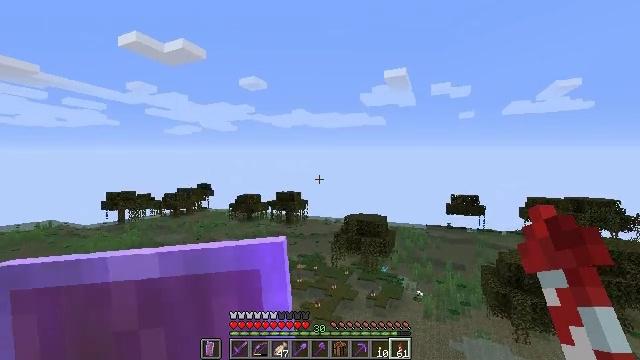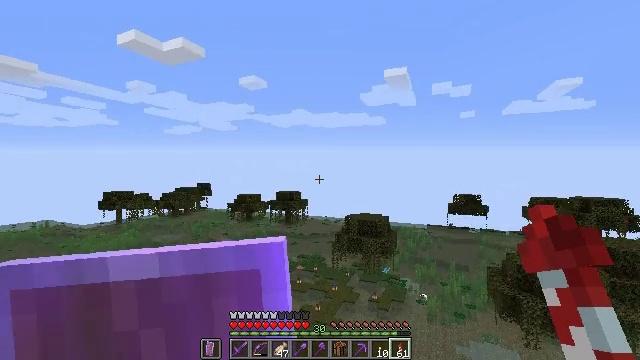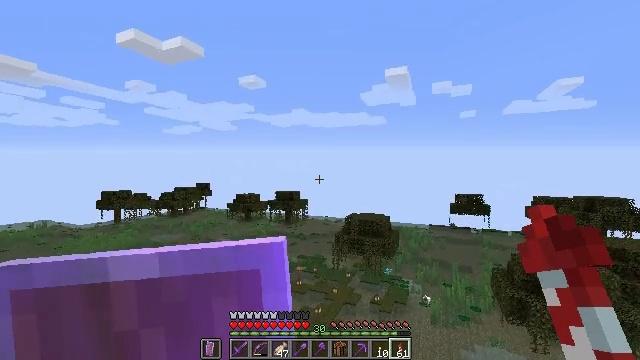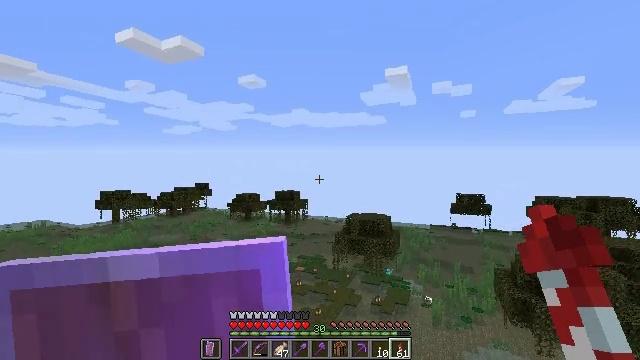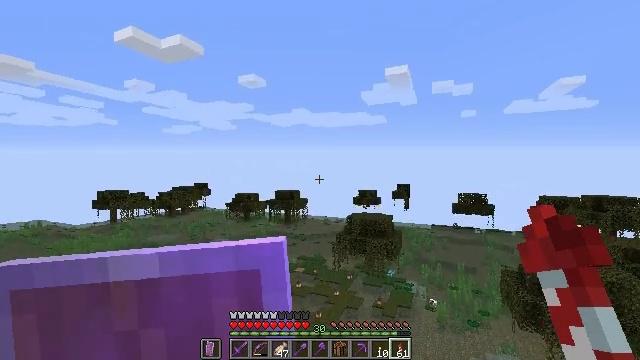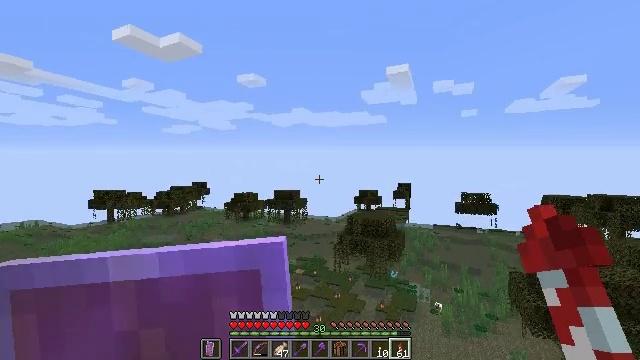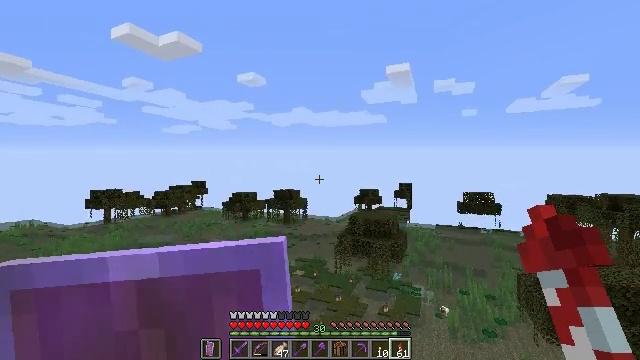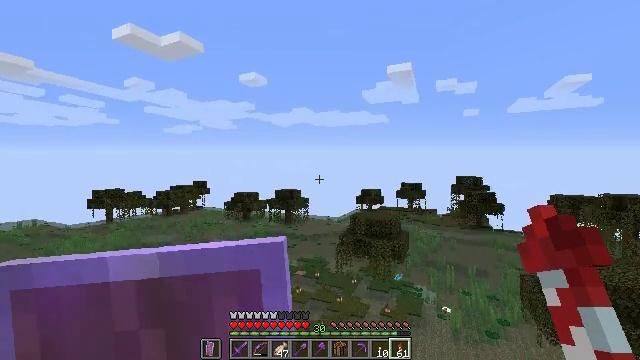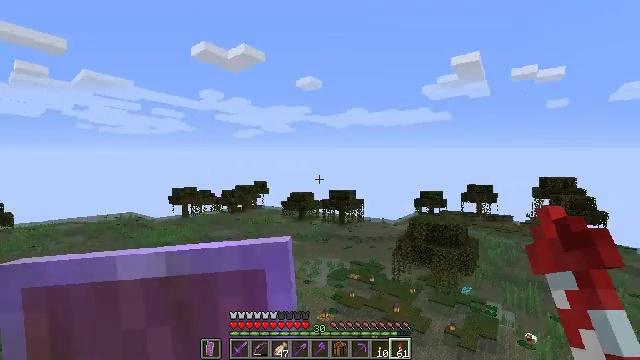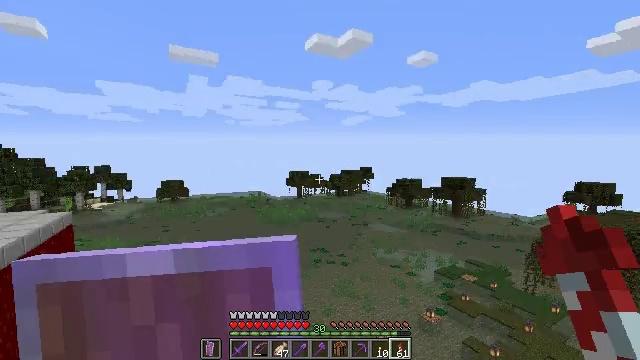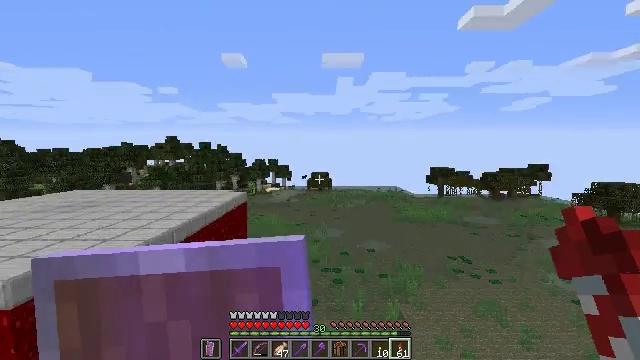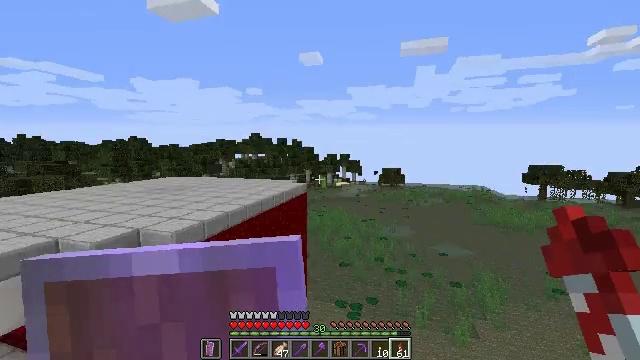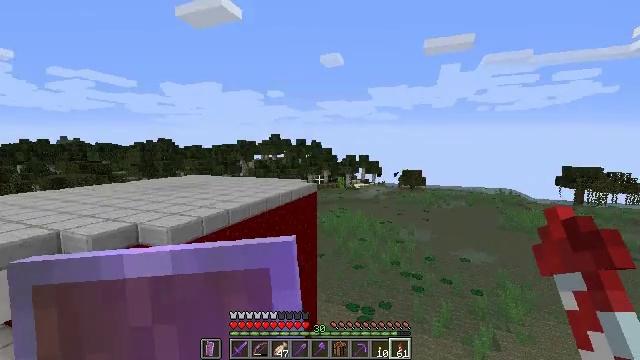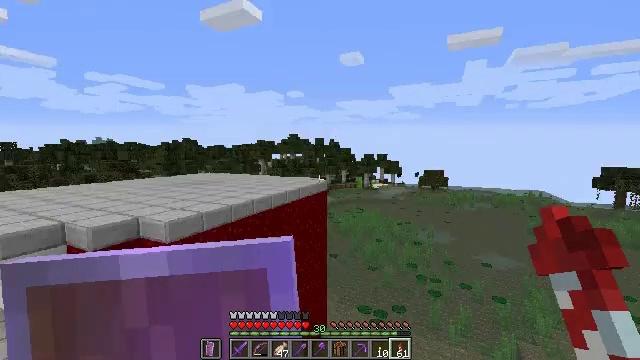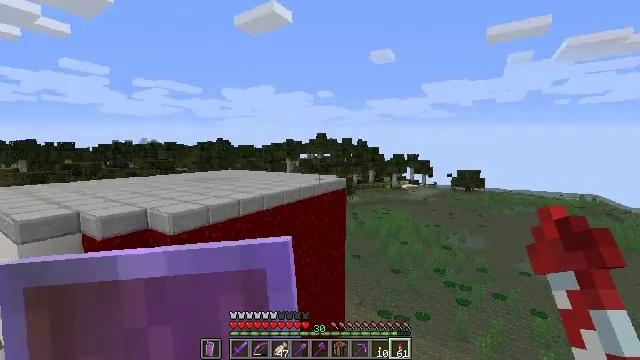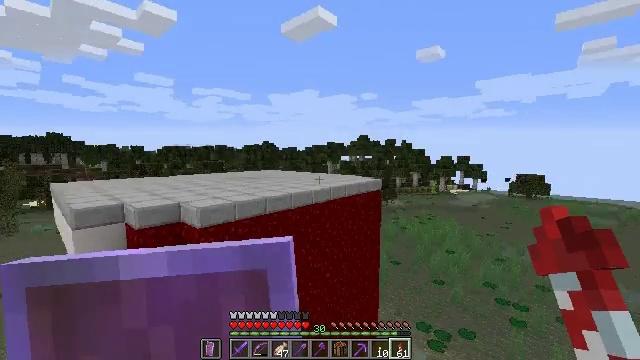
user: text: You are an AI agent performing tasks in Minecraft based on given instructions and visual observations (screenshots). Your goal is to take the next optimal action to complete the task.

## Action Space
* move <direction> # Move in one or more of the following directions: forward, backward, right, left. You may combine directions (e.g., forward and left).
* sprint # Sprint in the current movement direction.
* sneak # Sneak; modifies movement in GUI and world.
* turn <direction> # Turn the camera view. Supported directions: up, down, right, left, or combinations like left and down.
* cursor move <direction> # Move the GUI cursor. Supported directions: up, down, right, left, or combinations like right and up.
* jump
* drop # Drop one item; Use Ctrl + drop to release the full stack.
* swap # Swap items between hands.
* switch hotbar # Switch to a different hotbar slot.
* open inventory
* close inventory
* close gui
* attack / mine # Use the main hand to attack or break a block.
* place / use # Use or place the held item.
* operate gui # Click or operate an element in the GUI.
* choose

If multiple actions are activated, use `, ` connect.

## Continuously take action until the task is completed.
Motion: motion action
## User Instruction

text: Break the sticky piston to collect it.
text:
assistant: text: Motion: no_op
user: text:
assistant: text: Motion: no_op
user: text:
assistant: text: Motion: no_op
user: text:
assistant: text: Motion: no_op
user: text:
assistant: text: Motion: no_op
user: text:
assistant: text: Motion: no_op
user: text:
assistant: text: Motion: no_op
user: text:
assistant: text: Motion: turn left
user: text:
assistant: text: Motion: turn left and down
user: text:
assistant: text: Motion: turn left and down
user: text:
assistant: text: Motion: turn left and down
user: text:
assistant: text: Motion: turn left
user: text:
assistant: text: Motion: turn left
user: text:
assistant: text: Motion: turn left
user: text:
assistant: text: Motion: turn left
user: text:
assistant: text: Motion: turn left
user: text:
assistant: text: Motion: turn left
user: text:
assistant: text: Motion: turn left
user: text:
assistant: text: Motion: turn left
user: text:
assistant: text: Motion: turn left
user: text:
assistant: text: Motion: turn left and up
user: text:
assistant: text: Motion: turn left
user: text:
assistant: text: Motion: turn left
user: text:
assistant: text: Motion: turn left and down
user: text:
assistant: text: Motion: turn left
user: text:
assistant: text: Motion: turn left
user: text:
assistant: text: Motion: turn left
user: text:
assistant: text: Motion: turn left
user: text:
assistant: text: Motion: turn left
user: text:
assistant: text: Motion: turn left